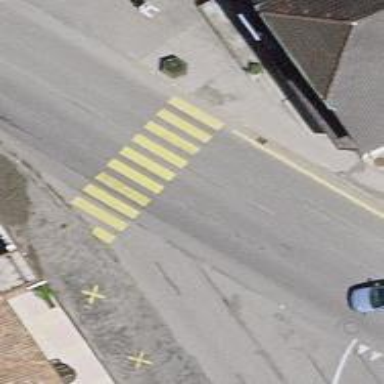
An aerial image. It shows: Uncontrolled zebra crossing.